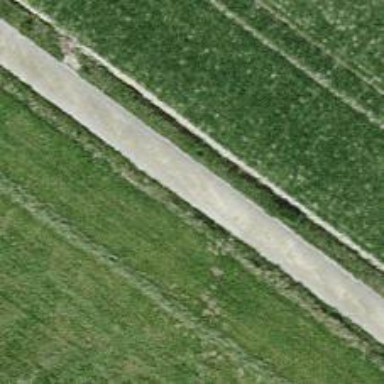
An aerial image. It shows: Concrete track with grade 1 tracktype.